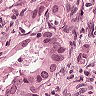
Metastatic tissue present: yes